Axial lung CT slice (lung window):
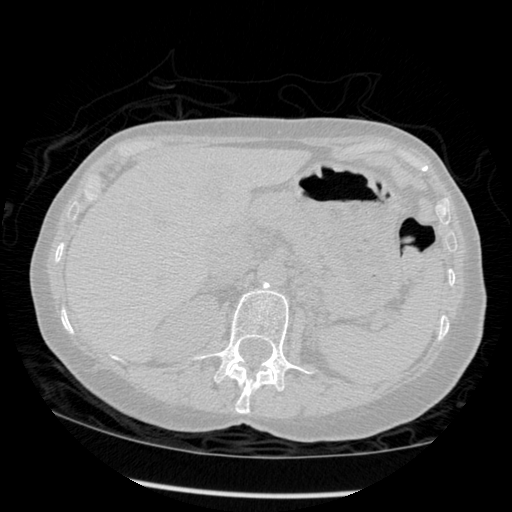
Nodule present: no